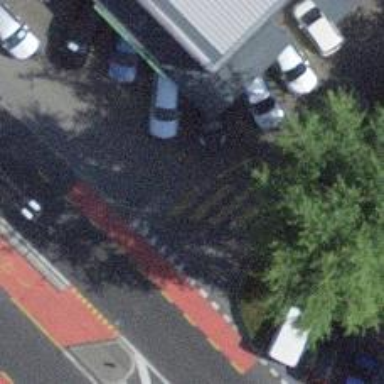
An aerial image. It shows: Kerb barrier.